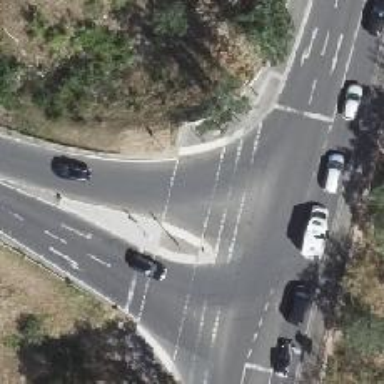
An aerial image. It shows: Road crossing with traffic signals and central island.